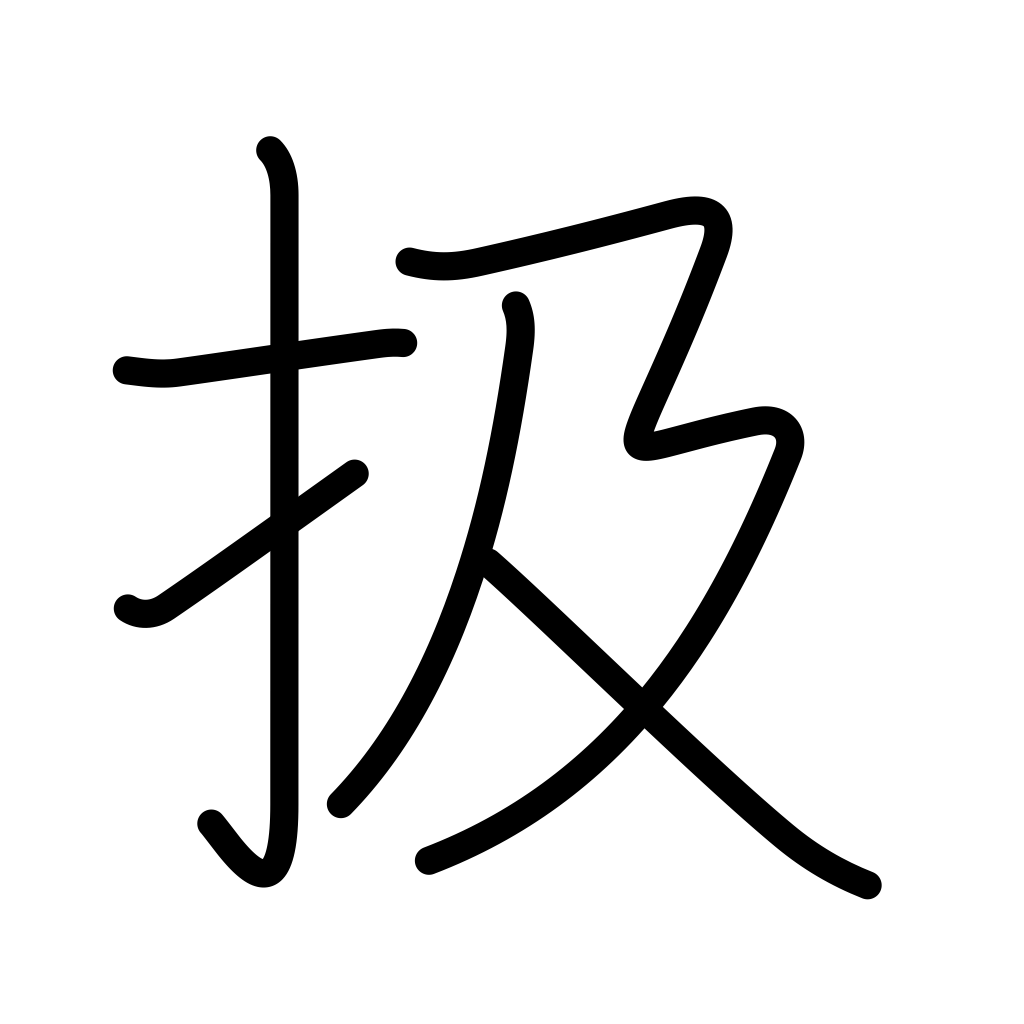
Meaning: handle, entertain, thresh, strip